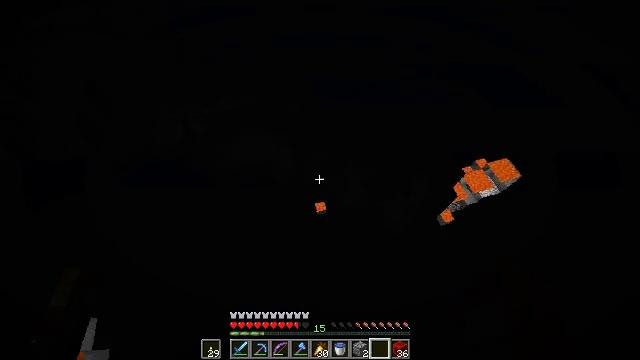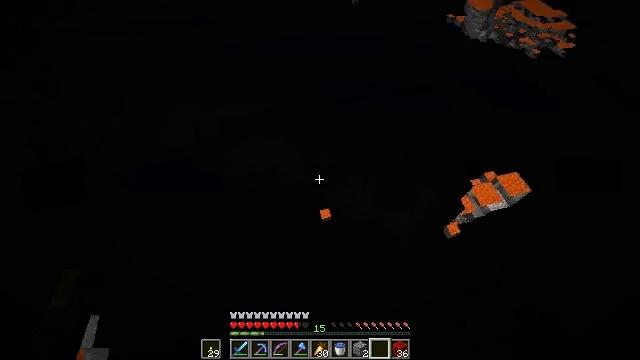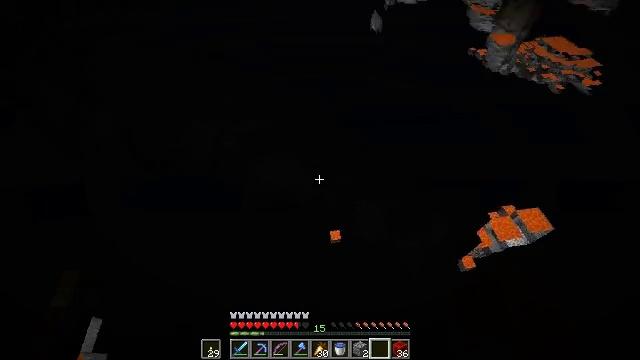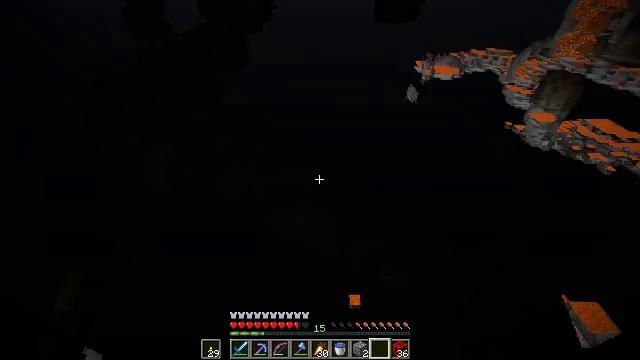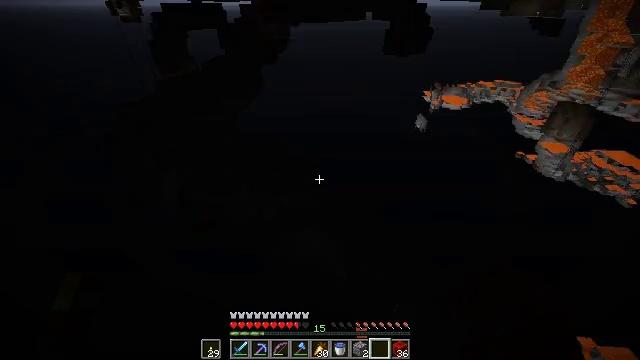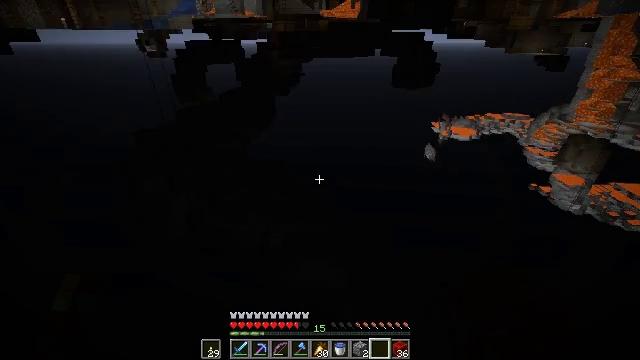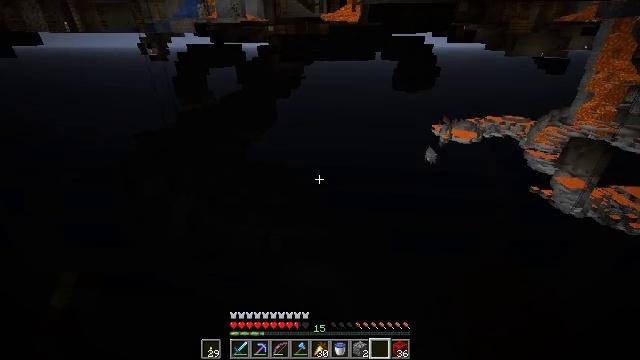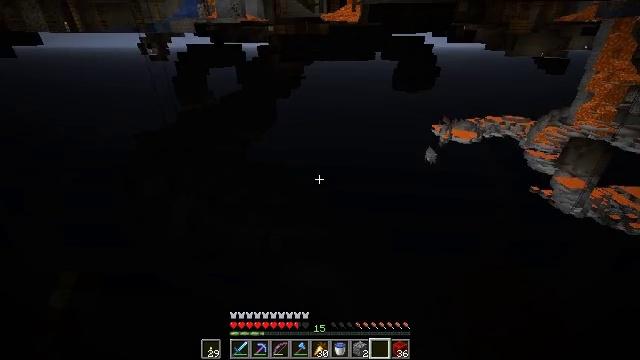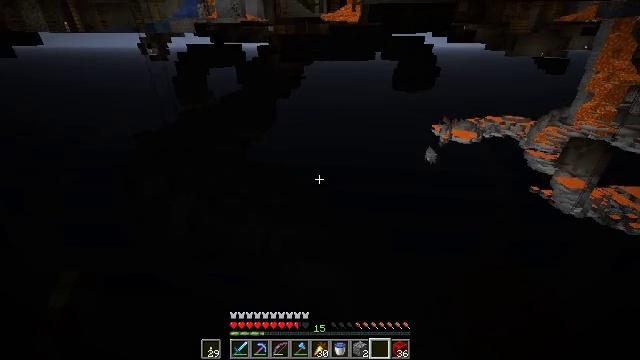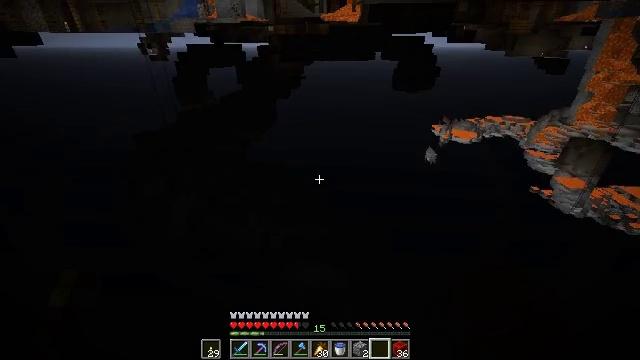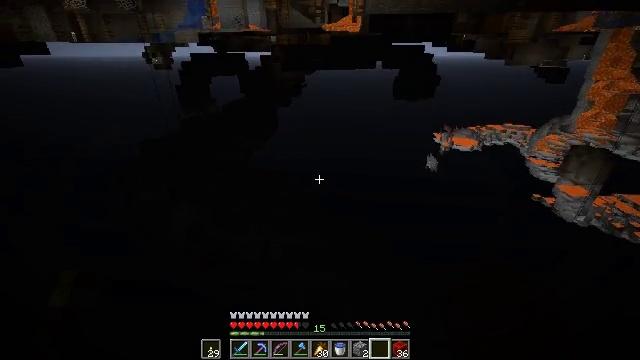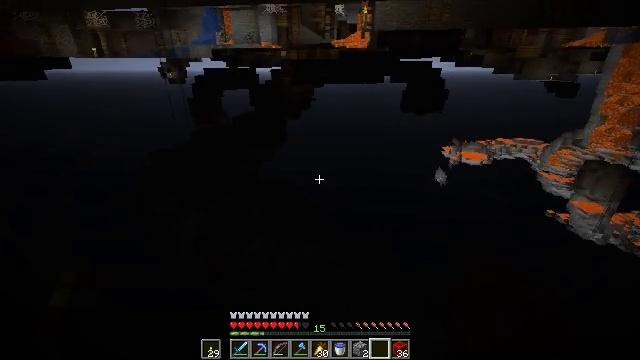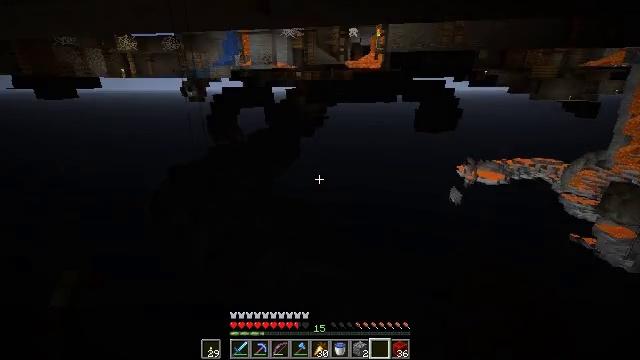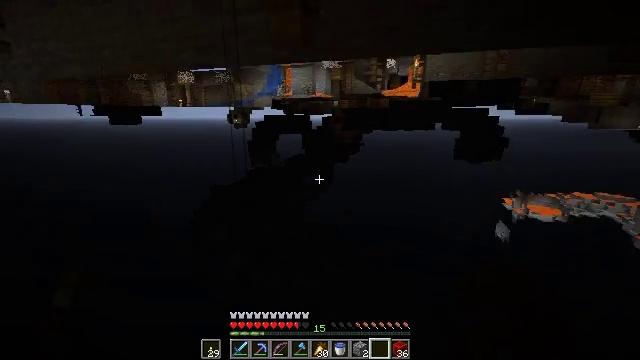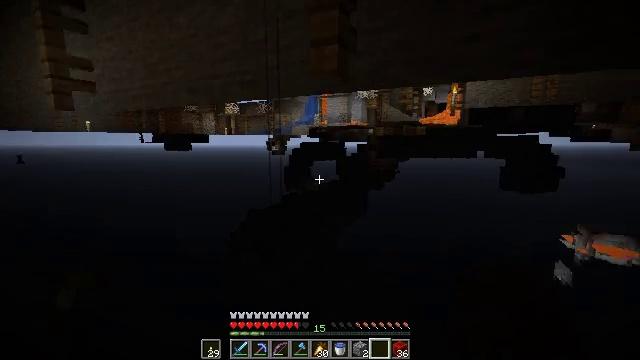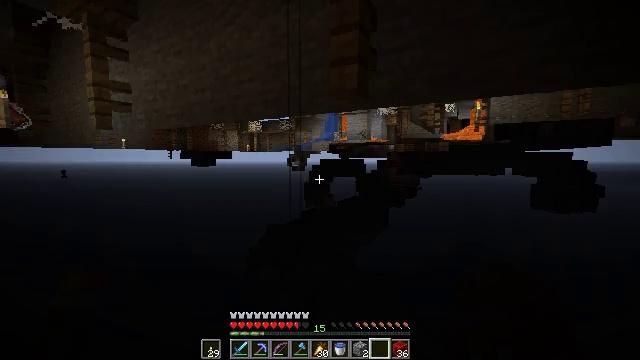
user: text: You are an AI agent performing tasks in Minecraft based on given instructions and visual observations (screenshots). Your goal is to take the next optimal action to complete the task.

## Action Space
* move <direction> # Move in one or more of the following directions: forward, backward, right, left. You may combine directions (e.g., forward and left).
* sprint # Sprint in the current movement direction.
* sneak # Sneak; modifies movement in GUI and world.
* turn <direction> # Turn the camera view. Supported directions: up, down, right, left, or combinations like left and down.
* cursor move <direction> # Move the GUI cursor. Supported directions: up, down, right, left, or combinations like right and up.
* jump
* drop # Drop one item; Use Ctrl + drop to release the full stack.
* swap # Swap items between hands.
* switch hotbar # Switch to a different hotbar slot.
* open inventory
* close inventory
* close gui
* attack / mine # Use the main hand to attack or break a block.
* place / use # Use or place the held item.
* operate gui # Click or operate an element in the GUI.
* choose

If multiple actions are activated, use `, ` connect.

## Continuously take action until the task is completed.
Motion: motion action
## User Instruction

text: Mine the composter block.
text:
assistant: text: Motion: turn left and up
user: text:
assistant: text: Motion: turn left and up
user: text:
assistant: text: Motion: turn left and up
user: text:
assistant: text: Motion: turn left and up
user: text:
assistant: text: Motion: turn left and up
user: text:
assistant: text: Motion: no_op
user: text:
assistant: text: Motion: no_op
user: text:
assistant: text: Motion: no_op
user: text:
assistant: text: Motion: no_op
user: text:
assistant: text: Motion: turn up
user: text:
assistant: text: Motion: turn left and up
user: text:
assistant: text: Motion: turn left and up
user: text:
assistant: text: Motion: turn left and up
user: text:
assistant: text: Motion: turn left and up
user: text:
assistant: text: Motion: turn left and up
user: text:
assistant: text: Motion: no_op
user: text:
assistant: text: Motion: no_op
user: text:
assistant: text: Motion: no_op
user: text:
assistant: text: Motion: turn left and up
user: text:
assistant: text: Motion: turn left and up
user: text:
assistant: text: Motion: no_op
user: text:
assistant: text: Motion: no_op
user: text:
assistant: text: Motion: no_op
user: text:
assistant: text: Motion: no_op
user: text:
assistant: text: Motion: no_op
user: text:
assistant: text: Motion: no_op
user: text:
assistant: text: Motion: turn left
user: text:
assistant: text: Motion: turn left
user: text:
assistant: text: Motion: turn left
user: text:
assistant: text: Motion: no_op